Question: I noticed every time I try to make a nav bar I have a left and top margin of about 8px that is just there.. I have no idea where this came from as my css file is small and I do not have that code anywhere. I'm beginning to think it's some type of standard and perhaps I am doing it all wrong. How would I overcome this problem? I added a -8px margin to the left and top of the tool bar and it is now flush with the browser; however, now there is empty space if the user horizontally scrolls to the right.

## CSS
'''
body {
}
.navbar-container {
width: 100%;
background-color: #252122;
/*margin-left:-8px;
margin-top:-8px;*/
}
.navbar-container table {
width: auto;
}
.classifieds-container {
overflow: hidden;
z-index: -1;
top: 40px;
left: 0;
right: 0;
display: block;
width: 960px;
padding-bottom: 25px;
background: #fff;
box-shadow: 1px 0 7px;
font: 11px "Arial",sans-serif;
color: #000;
/*line-height: 59px;*/
}
.classifieds-container label {
color: blue;
}
.classifieds-container label:hover {
color: red;
text-decoration: underline;
}
.classifieds-container table {
width: 960px;
}
.classifieds-container .col {
float: left;
margin-left: 15px;
}
.col-one {
margin-top: 60px;
float: left;
margin-left: 200px;
max-width: 175px;
text-wrap: normal;
}
.col-one h3 {
text-align: center;
}
.row-splitter {
border-bottom: solid;
border-width: 1px;
border-color: gray;
margin-top: 5px;
margin-bottom: 5px;
}
.classified-link-descriptor {
color: gray;
text-decoration: none;
font: 11px "Arial",sans-serif;
margin-bottom: 5px;
display: block;
}
nav {
display: block;
}
.logo-header {
height: 35px;
width: auto;
float: right;
}
'''
## HTML
'''
<body>
<nav>
<div id="Navigation">
<div class="navbar-container">
<table>
<tbody>
<tr>
<td colspan="2">
<img class="logo-header" src="~/Content/logo_black_background.png" />
</td>
<td colspan="6">
<div>
@(Html.Kendo().Menu()
.Name("Menu")
.Items(items =>
{
items.Add()
.Text("Home");
items.Add()
.Text("Classifieds")
.Content(@<text>
<div class="classifieds-container">
<div id="col1" class="col">
<div id="col1-row1">
<h2>Auto</h2>
</div>
<div class="row-splitter">
</div>
<div>
@*@Html.ActionLink("Custom Builds", "Index", "ResultsList", new { TypeOfPart = gcaMusicExchange.StaticData.ItemType.Build }, new { @class = "classified-link" })*@
<label id="Custom-Builds">Custom Builds</label>
<div class="classified-link-descriptor">Modified vehicles ready to drive</div>
@*@Html.ActionLink("Shells", "Index", "ResultsList", new { TypeOfPart = gcaMusicExchange.StaticData.ItemType.Shell }, new { @class = "classified-link" })*@
<label id="Shells">Shells</label>
<div class="classified-link-descriptor">Non-running vehicles for parts</div>
@*@Html.ActionLink("Stockers", "Index", "ResultsList", new { TypeOfPart = gcaMusicExchange.StaticData.ItemType.Stock }, new { @class = "classified-link" })*@
<label id="Stockers">Stockers</label>
<div class="classified-link-descriptor">Stock vehicles ready to drive</div>
@* @Html.ActionLink("All Types", "Index", "ResultsList", new { TypeOfPart = gcaMusicExchange.StaticData.ItemType.AllTypesOfVehicles }, new { @class = "classified-link" })*@
<label id="All-Types">All Types</label>
<div class="classified-link-descriptor">Browse all types of vehicles in one search</div>
@* @Html.ActionLink("By Year, Make, & Model", "VehiclesByMake", "Browse", null, new { @class = "classified-link" })*@
<label id="YearMakeModel">By Year, Make, & Model</label>
<div class="classified-link-descriptor">Search by specific year, make, and model</div>
</div>
</div>
<div id="col2" class="col">
<div id="col2-row1">
<h2>Parts</h2>
</div>
<div class="row-splitter">
</div>
<div class="auto-links">
<label id="Browse-all-parts">Browse all parts</label>
@*@Html.ActionLink("Browse all parts", "Index", "ResultsList", null, new { @class = "classified-link" })*@
<div class="classified-link-descriptor">Browse all parts with no discrimination!</div>
<label id="Browse-by-vehicle-application">Browse by vehicle application</label>
@*@Html.ActionLink("Browse by vehicle application", "PerformancePartsByVehicle", "Browse", null, new { @class = "classified-link" })*@
<div class="classified-link-descriptor">By year, make, and model</div>
@*@Html.ActionLink("Browse by part category", "PerformancePartsByCategory", "Browse", null, new { @class = "classified-link" })*@
<label id="Browse-by-part-category">Browse by part category</label>
<div class="classified-link-descriptor">By category (e.g. turbos, intake, engine builds, etc.)</div>
@*@Html.ActionLink("Browse by part manufacturer", "PerformancePartsByManufacturerLetter", "Browse", null, new { @class = "classified-link" })*@
<label id="Browse-by-part-manufacturer">Browse by part manufacturer</label>
<div class="classified-link-descriptor">By manufacturer (e.g. Blouch, Stance, K&N, AEM, etc.)</div>
</div>
</div>
<div id="col3" class="col">
<div id="col3-row1">
<h2>Wheels</h2>
</div>
<div class="row-splitter">
</div>
<div class="auto-links">
@*@Html.ActionLink("Browse all wheels", "Index", "ResultsList", null, new { @class = "classified-link" })*@
<label id="Browse-all-wheels">Browse all wheels</label>
<div class="classified-link-descriptor">Browse all wheels with no discrimination!</div>
@*@Html.ActionLink("Browse by size", "PerformancePartsByVehicle", "Browse", null, new { @class = "classified-link" })*@
<label id="Browse-by-size">Browse by size</label>
<div class="classified-link-descriptor">15", 18" x 11.5", 19" x 12.5" etc.</div>
@* @Html.ActionLink("Browse by manufacturer", "PerformancePartsByCategory", "Browse", null, new { @class = "classified-link" })*@
<label id="Browse-by-manufacturer">Browse by manufacturer</label>
<div class="classified-link-descriptor">By manufacturer (e.g. Volk, Ray's, Work, Enkei, etc.)</div>
@*@Html.ActionLink("Tires only", "PerformancePartsByCategory", "Browse", null, new { @class = "classified-link" })*@
<label id="Tires-only">Tires only</label>
<div class="classified-link-descriptor">Tires only! No rims here!</div>
</div>
</div>
</div>
</text>);
items.Add()
.Text("Search")
.Items(children =>
{
children.Add().Text("Showroom");
children.Add().Text("JDM gear heads");
});
items.Add().Text("Discussions");
//if (WebSecurity.IsAuthenticated)
//{
// items.Add().Text("Account");
//}
//else
//{
// items.Add().Text("Sign In");
// items.Add().Text("Register");
//}
}
))
</div>
</td>
<td colspan="2"></td>
</tr>
</tbody>
</table>
</div>
</div>
</nav>
<div>
@RenderBody()
</div>
'''
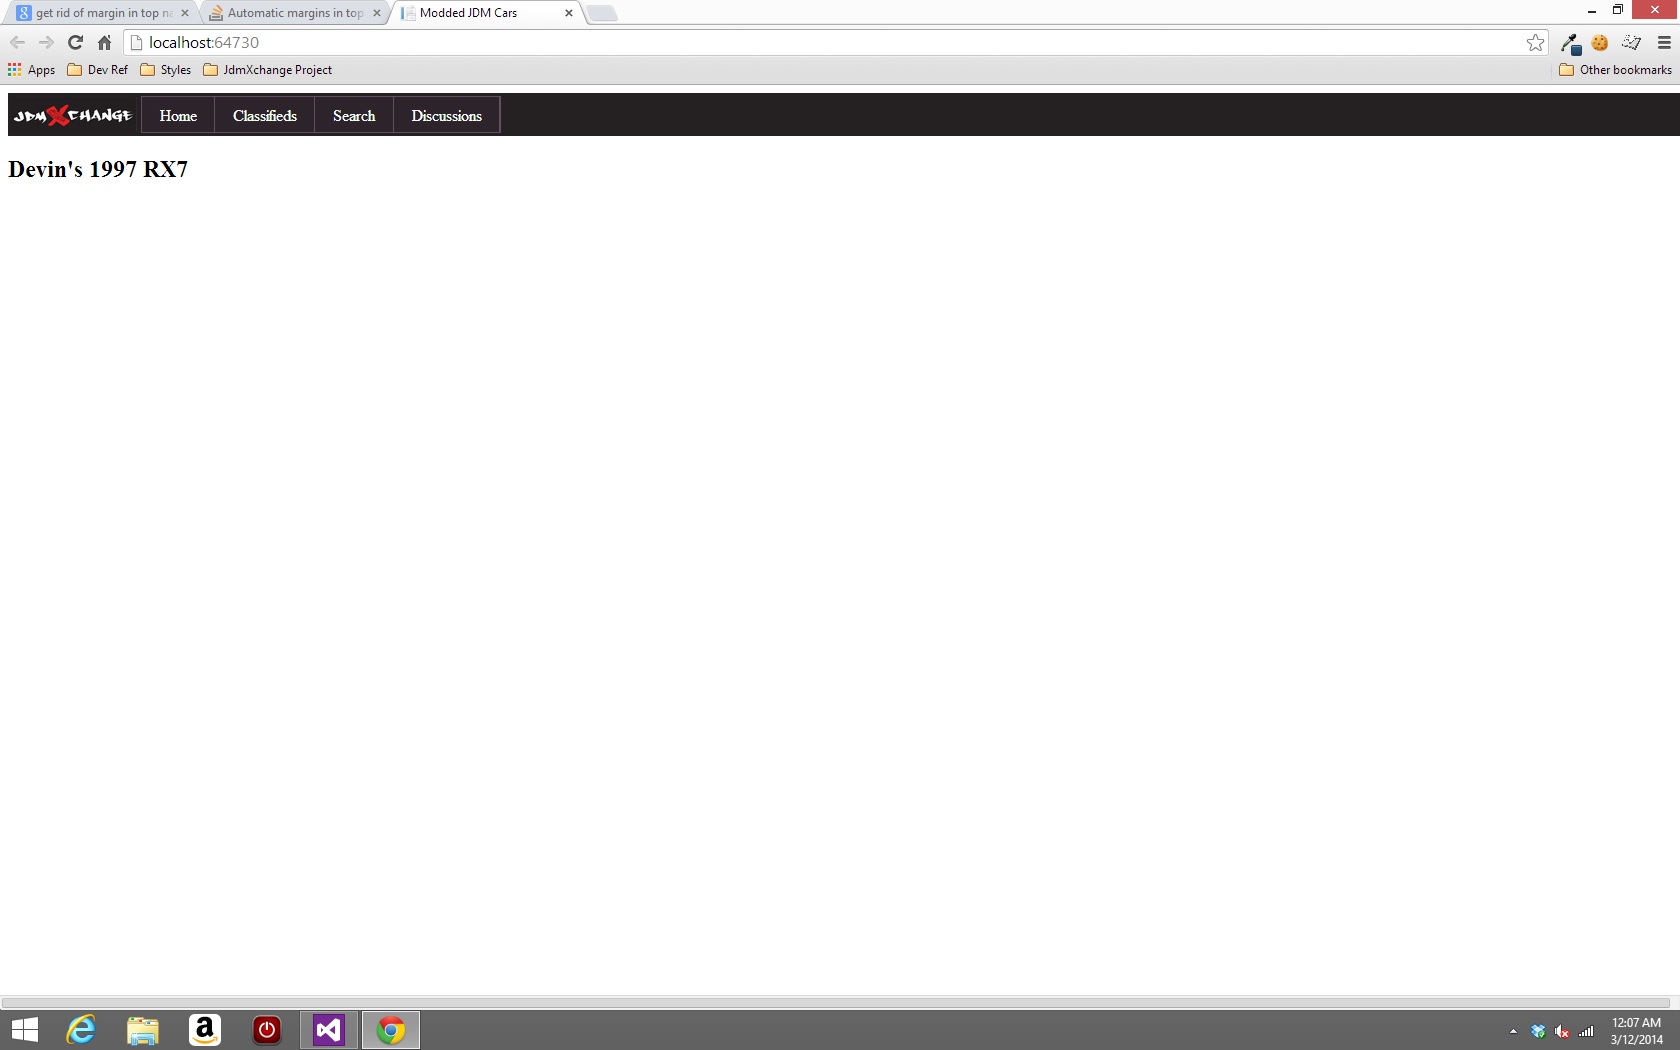
Answer: As others have already stated, setting a 'margin' of on the will do the trick. I just wanted to explain little further.
The 'margin: 8px' declaration is the default User Agent (in this case Chrome browser) styling. There is nothing stopping from another browser to implement another different default styling value. Best practice is often is to use a reset CSS which will reset the default browser CSS to the same values so you can start your development with a consistent base styling. <URL> is one of many good options. If you look into its contents it has among many other useful declarations:
'''
/**
* Remove default margin.
*/
body {
margin: 0;
}
'''